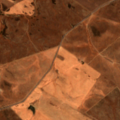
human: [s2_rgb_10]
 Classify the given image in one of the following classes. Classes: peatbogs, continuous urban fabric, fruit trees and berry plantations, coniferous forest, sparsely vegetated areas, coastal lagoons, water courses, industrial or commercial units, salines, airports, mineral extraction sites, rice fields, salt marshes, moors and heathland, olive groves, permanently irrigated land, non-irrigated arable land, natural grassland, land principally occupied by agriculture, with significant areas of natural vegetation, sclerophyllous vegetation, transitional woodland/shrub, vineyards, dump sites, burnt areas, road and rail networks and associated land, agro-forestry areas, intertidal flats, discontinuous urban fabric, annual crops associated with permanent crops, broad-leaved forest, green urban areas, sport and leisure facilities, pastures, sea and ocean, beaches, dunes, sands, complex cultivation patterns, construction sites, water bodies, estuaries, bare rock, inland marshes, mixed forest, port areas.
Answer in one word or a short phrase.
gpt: non-irrigated arable land, land principally occupied by agriculture, with significant areas of natural vegetation, transitional woodland/shrub